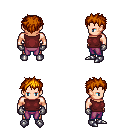
a pixel art fantasy rpg character, male body template, human, light skin, maroon sleeveless shirt, magenta pants, dark blonde bedhead hairstyle, metal gloves, metal boots, four views (front, back, left, right), 2x2 character sprite sheet, small pixel art, hard edges, no anti-aliasing